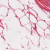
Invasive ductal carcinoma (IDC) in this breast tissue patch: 0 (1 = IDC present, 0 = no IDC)